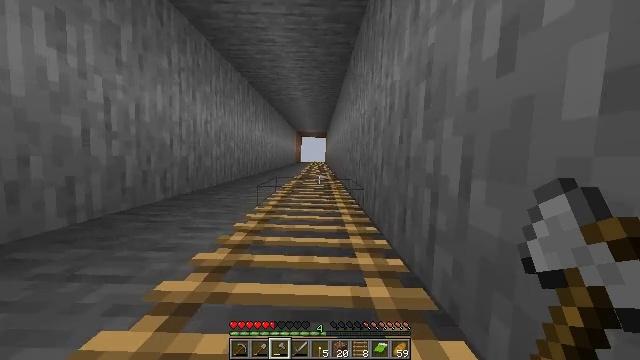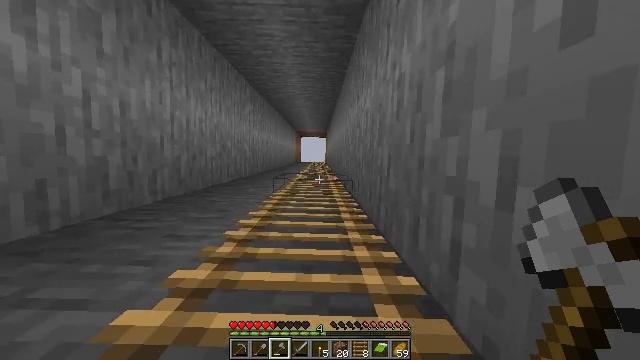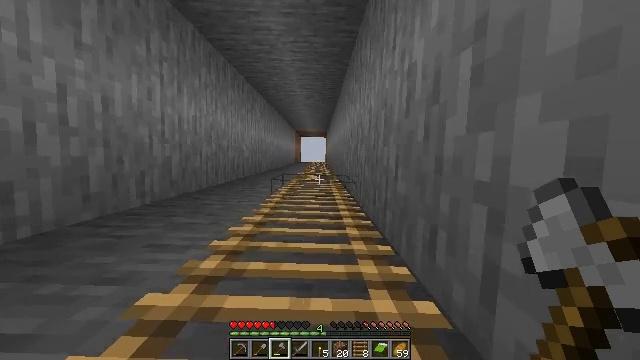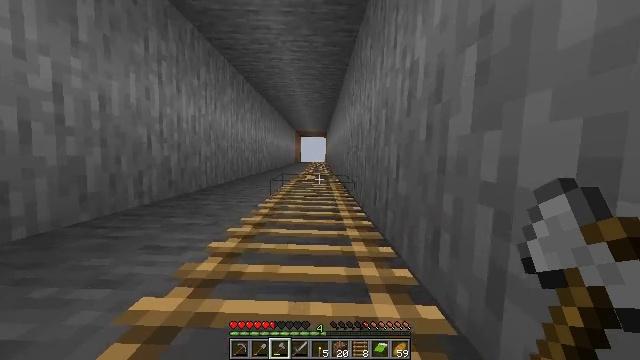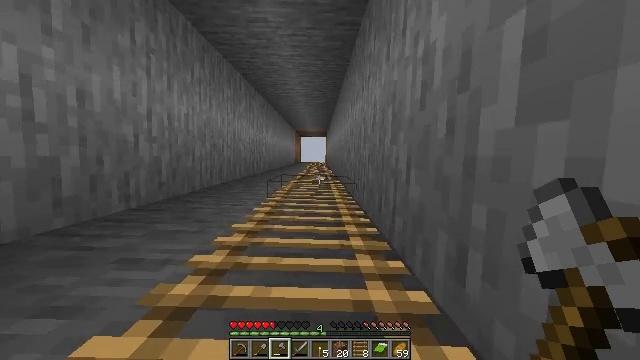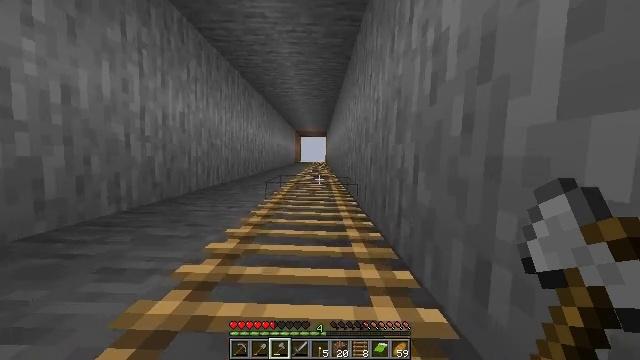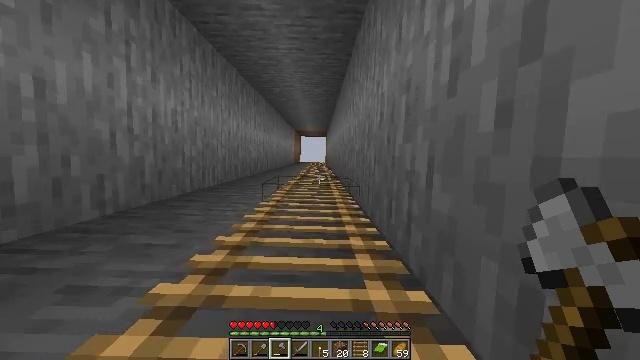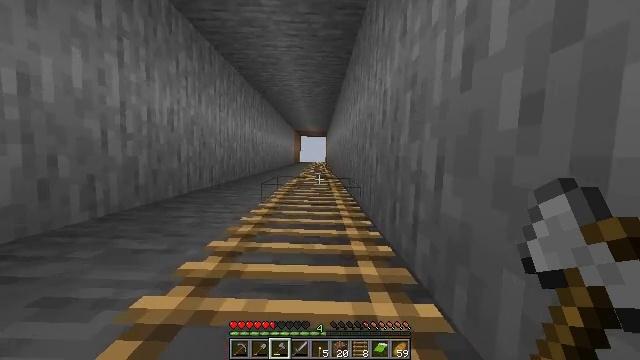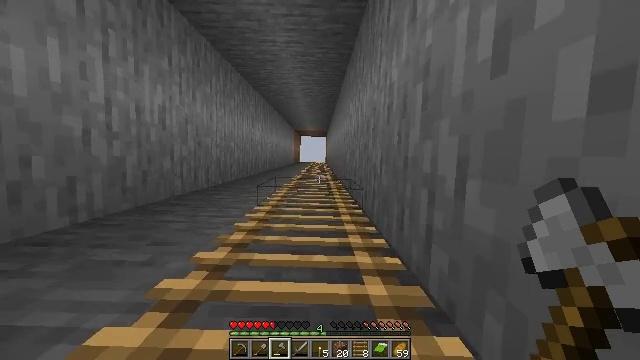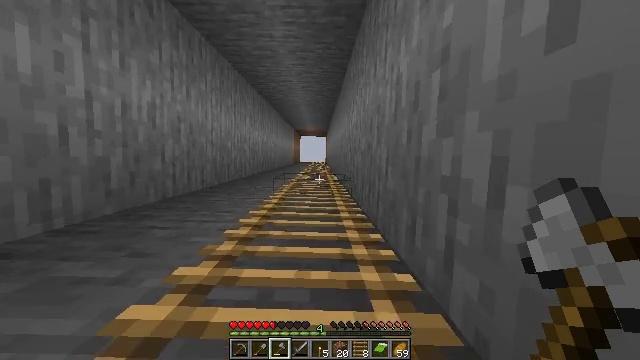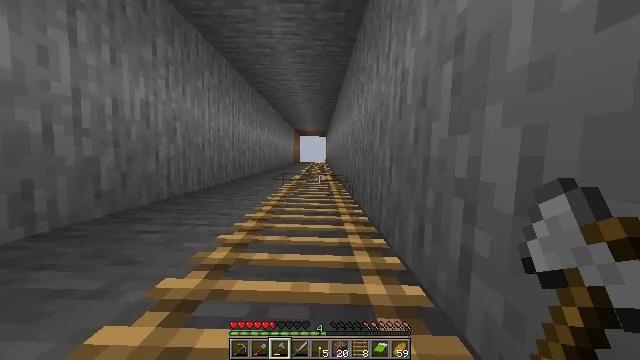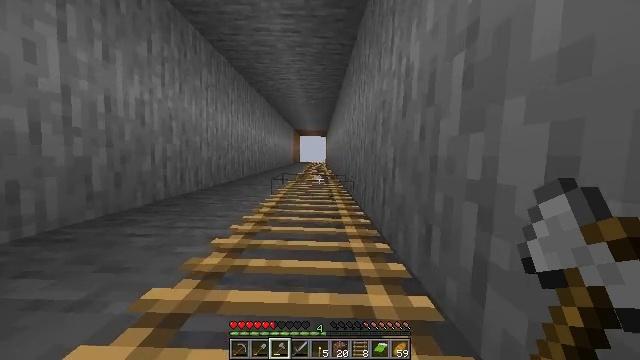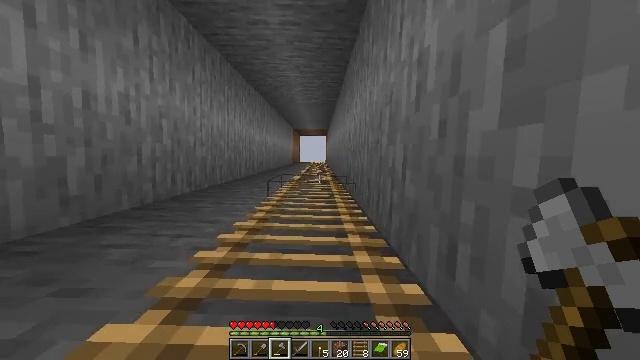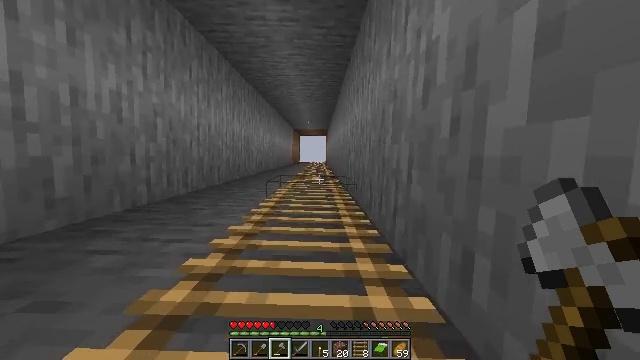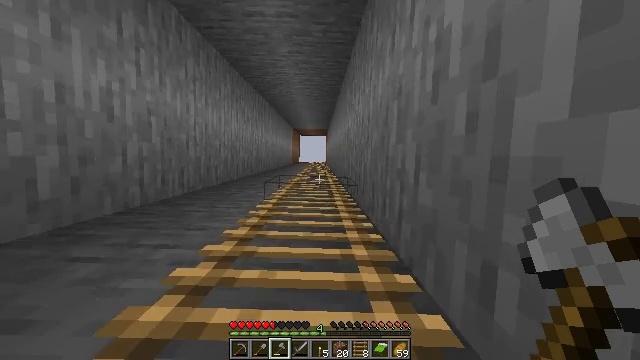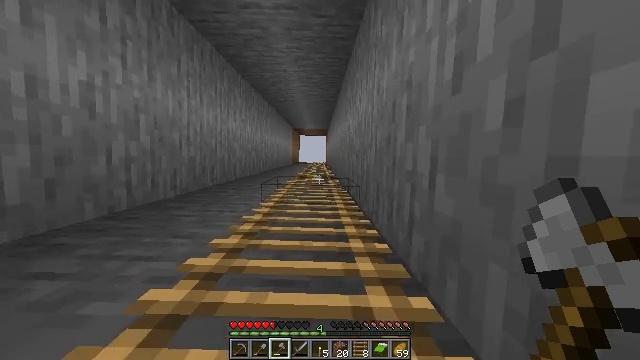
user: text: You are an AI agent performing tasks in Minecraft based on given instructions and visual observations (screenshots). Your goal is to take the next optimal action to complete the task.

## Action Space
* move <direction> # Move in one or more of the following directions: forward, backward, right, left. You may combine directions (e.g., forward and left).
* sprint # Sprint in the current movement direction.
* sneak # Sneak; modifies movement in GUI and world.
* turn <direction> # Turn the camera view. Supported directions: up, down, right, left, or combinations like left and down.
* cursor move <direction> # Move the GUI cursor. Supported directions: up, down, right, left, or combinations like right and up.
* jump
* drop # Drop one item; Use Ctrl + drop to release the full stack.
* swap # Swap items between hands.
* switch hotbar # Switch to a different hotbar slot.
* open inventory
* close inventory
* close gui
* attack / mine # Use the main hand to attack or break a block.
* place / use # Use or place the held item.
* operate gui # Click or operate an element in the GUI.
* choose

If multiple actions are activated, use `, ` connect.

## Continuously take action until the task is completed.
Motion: motion action
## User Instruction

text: Remove a ladder from the inventory.
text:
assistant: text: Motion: move forward, jump
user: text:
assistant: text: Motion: move forward, jump
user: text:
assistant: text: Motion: move forward, jump
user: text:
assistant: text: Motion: move forward, jump
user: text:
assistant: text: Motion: move forward, jump
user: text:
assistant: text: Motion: move forward, jump
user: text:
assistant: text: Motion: move forward, jump
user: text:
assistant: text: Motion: move forward, jump
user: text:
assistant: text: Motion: move forward, jump
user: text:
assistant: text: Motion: move forward, jump
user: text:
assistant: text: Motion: move forward, jump
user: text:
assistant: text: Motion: move forward, jump
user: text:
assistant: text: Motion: move forward, jump
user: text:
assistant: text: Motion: move forward, jump
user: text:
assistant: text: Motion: move forward, jump
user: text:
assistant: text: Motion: move forward, jump
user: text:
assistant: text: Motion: move forward, jump
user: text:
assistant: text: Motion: move forward, jump
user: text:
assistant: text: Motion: move forward, jump
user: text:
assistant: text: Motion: move forward, jump
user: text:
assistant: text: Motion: move forward, jump
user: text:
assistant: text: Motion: move forward, jump
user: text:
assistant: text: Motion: move forward, jump
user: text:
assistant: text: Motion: move forward, jump
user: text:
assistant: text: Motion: move forward, jump
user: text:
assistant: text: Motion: move forward, jump
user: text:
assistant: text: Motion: move forward, jump
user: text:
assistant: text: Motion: move forward, jump
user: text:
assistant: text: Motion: move forward, jump
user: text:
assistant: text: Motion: move forward, jump